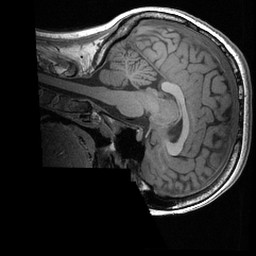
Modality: T1w
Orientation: sagittal
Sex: female
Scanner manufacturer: ge
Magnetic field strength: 3 T
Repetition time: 0.0064 s
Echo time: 0.00281 s